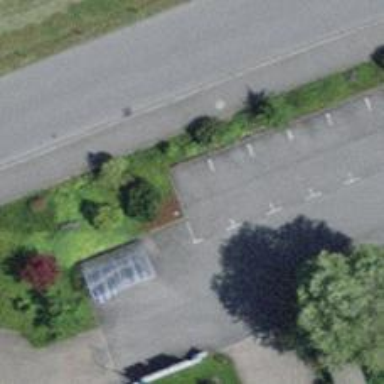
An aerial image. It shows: Bicycle rental service.